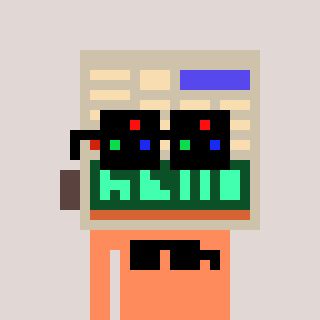
a pixel art character with square black sunglasses, a calculator-shaped head and a peachy-colored body on a warm background